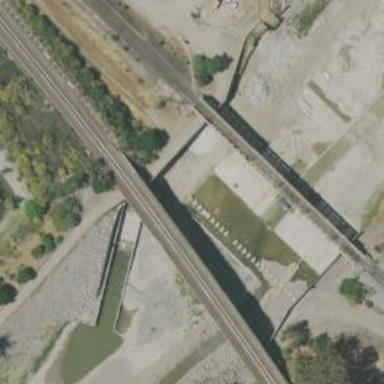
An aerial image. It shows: Bridge for electrified rail.